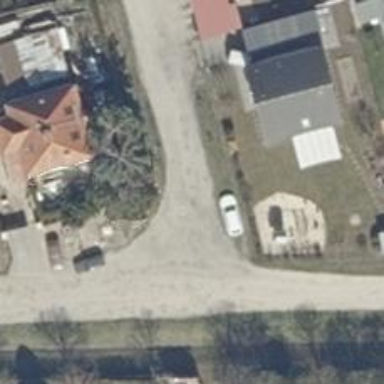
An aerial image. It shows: Residential road with compacted surface.